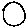
Label: circle